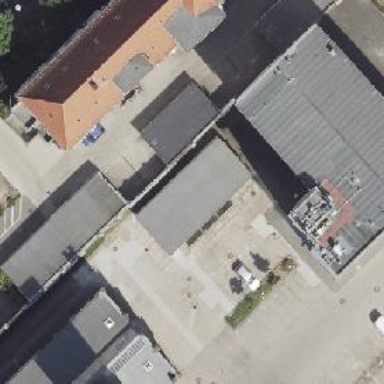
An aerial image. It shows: Service building located at minor distribution power substation.